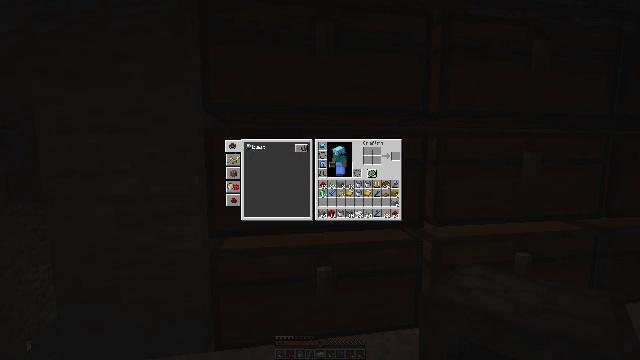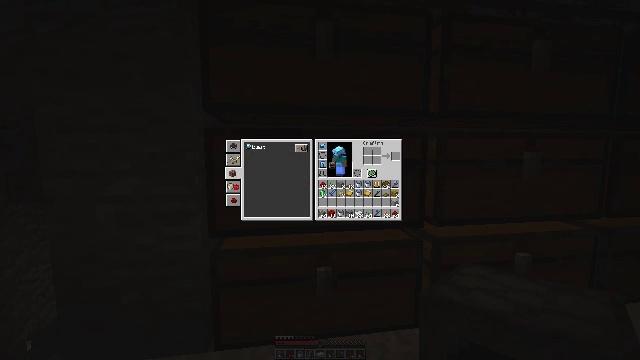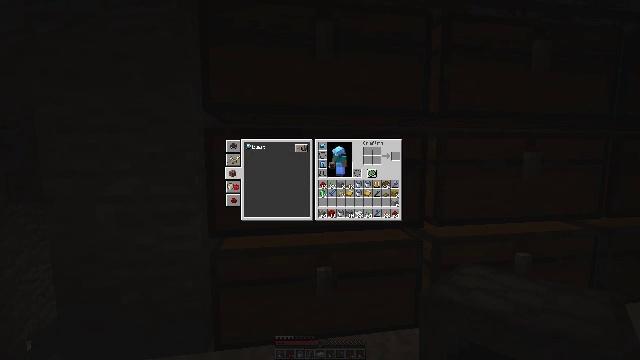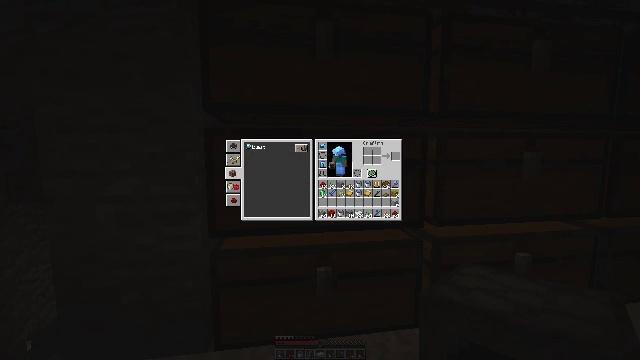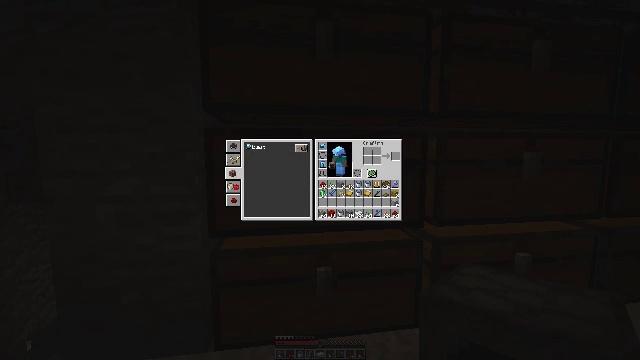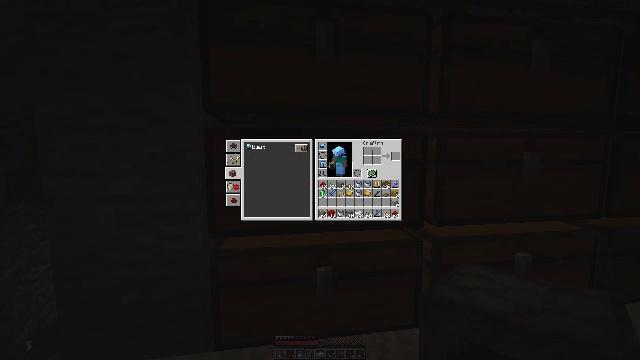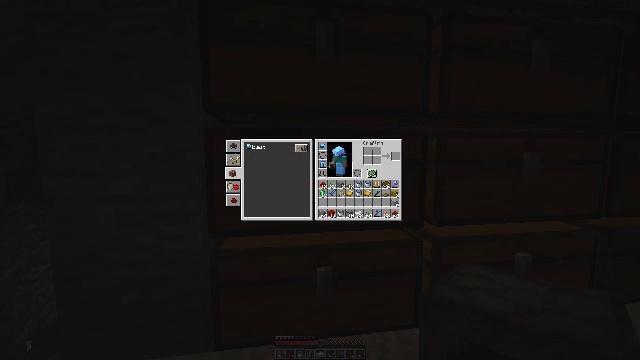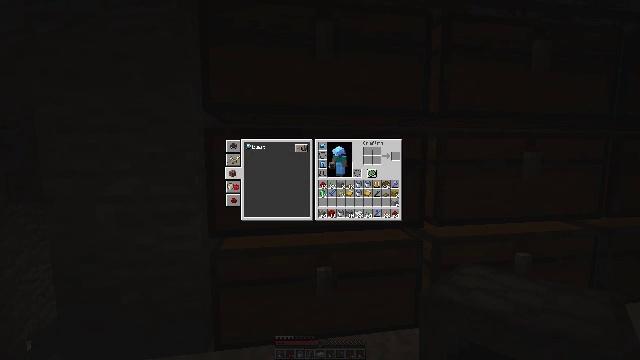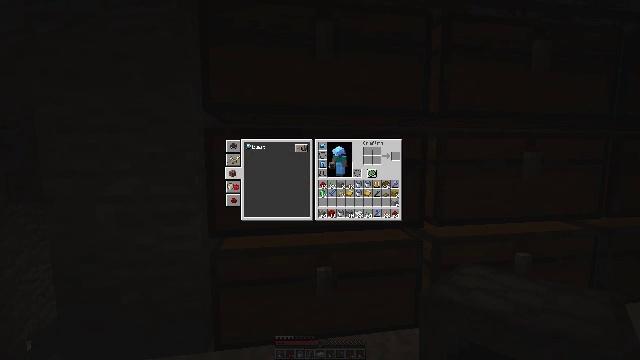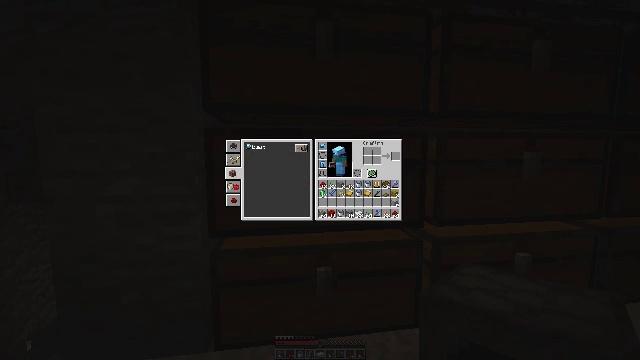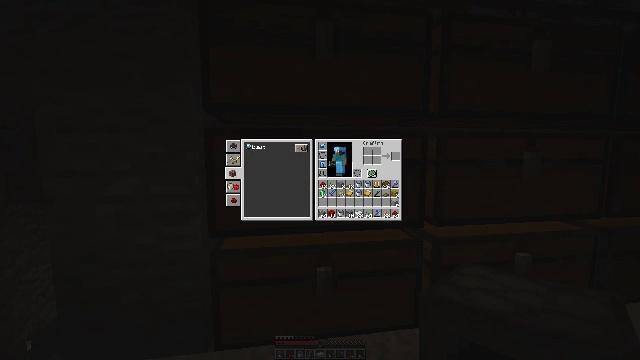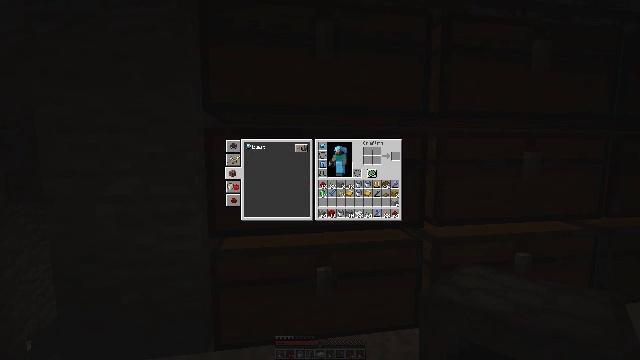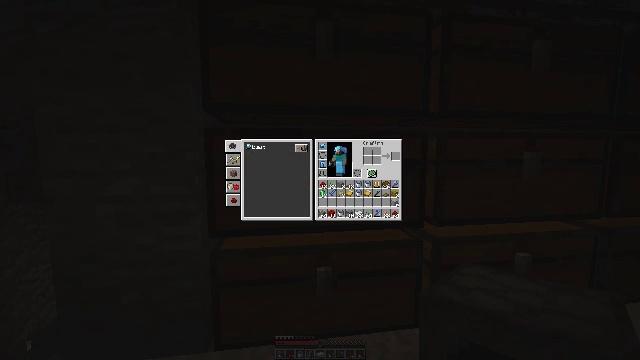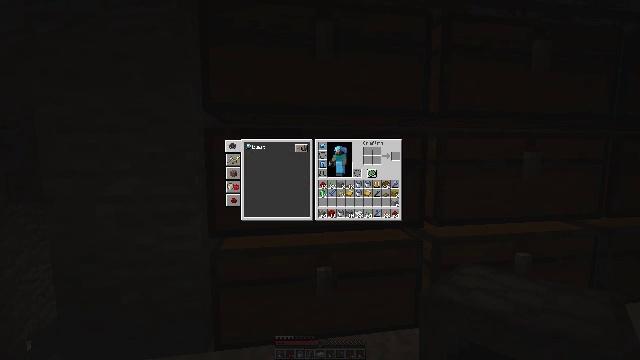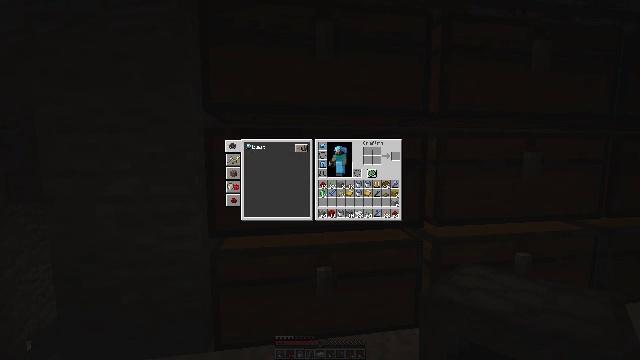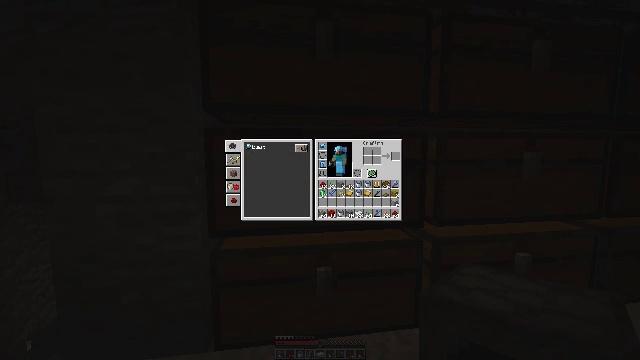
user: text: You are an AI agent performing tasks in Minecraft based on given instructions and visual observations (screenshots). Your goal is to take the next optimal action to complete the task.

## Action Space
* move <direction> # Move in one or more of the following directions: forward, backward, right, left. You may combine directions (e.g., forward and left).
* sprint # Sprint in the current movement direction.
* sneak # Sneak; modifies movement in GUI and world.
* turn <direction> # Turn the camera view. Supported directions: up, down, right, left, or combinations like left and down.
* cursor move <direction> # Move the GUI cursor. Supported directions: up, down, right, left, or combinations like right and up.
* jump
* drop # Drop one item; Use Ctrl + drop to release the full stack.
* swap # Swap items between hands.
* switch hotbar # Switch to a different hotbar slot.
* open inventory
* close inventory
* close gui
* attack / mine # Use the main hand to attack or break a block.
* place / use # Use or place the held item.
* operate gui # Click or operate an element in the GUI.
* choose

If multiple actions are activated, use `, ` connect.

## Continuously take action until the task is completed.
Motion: motion action
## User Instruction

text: Remove an iron ingot from the inventory.
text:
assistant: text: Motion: attack / mine
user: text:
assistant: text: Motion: attack / mine
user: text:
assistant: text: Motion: attack / mine
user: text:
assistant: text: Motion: no_op
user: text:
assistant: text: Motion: no_op
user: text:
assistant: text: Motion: no_op
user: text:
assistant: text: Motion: no_op
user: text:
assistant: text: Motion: turn up
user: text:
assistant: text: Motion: turn up
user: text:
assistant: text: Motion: turn up
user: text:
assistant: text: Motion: no_op
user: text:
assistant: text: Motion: attack / mine
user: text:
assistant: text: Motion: attack / mine
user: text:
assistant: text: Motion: attack / mine
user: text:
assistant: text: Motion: no_op
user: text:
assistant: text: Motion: no_op
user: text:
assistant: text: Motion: turn down
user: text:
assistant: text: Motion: no_op
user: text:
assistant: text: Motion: no_op
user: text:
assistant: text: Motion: turn right and down
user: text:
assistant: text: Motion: turn right and down
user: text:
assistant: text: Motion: no_op
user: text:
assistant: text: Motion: no_op
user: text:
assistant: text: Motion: no_op
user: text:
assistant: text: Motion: no_op
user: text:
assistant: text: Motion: no_op
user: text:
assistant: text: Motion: no_op
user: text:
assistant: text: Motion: turn right and up
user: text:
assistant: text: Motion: turn right and down
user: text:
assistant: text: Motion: turn right